Field crop: maize
Growth stage: 2
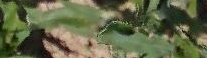
Species: maize